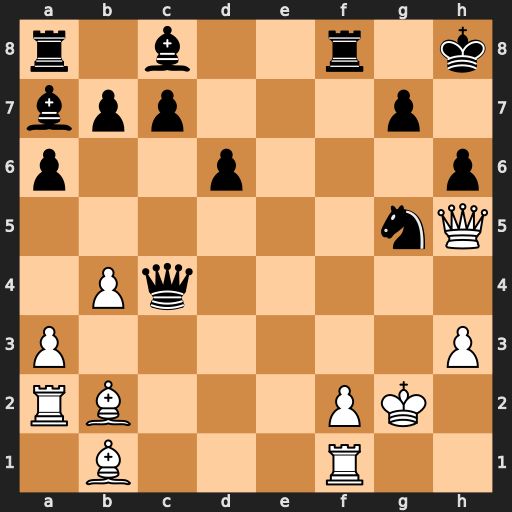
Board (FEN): r1b2r1k/bpp3p1/p2p3p/6nQ/1Pq5/P6P/RB3PK1/1B3R2
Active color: w
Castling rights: -
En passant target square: -
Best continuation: Qxh6+ Kg8 Qxg7#